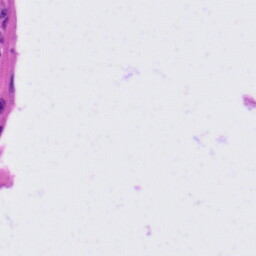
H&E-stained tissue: Tonsil